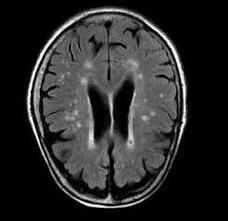
Label: notumor